Aerial crown-view tile of a tropical tree (Barro Colorado Island, Panama), acquired 20250818:
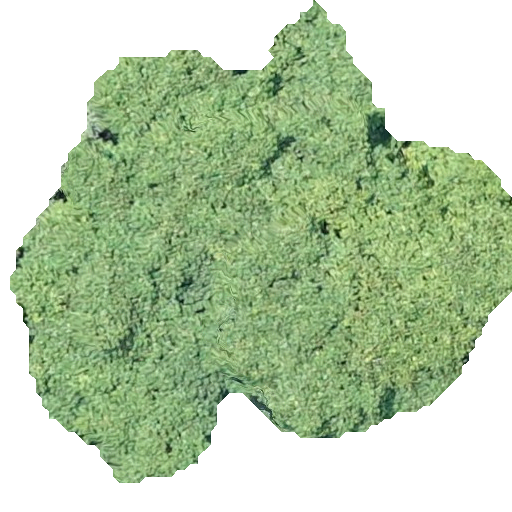
Species: Tachigali panamensis
GBIF accepted scientific name: Tachigali panamensis
Crown area: 225.532 m²